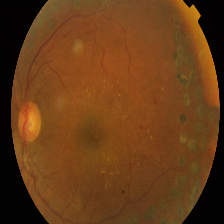
Diabetic retinopathy grade: Proliferative DR